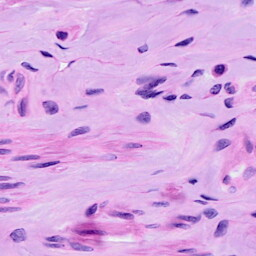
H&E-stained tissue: Ovarian